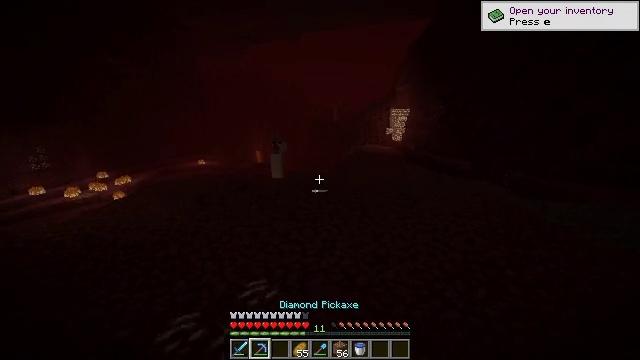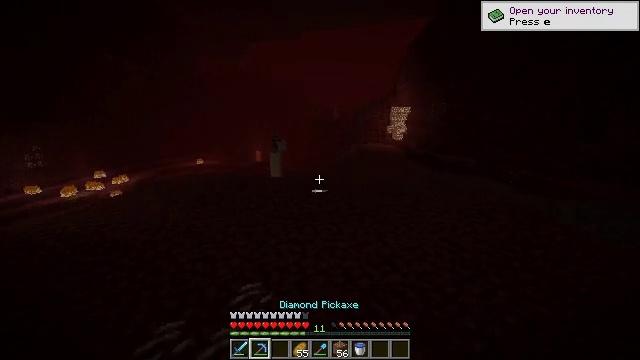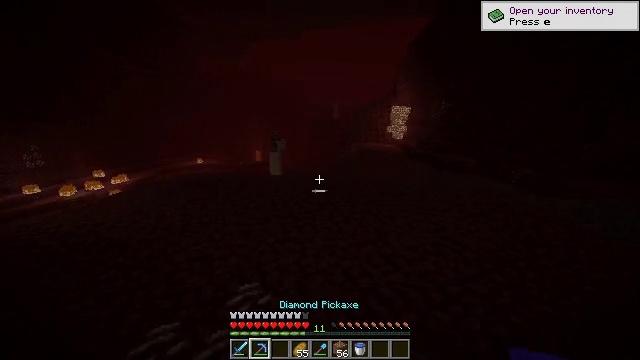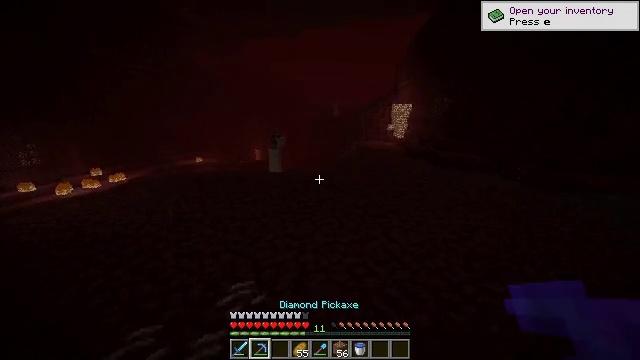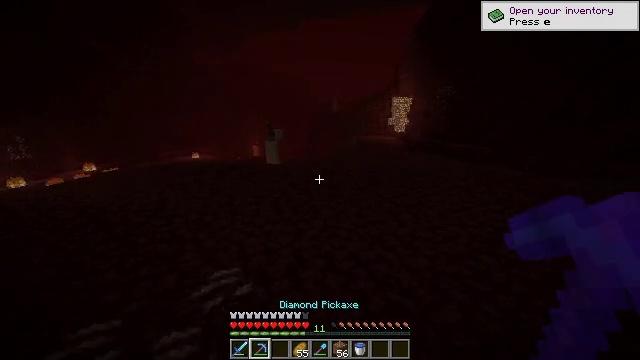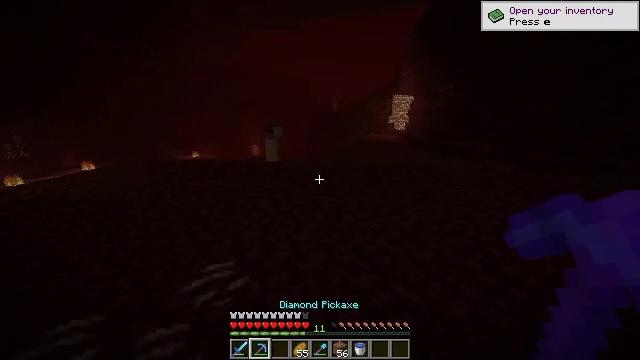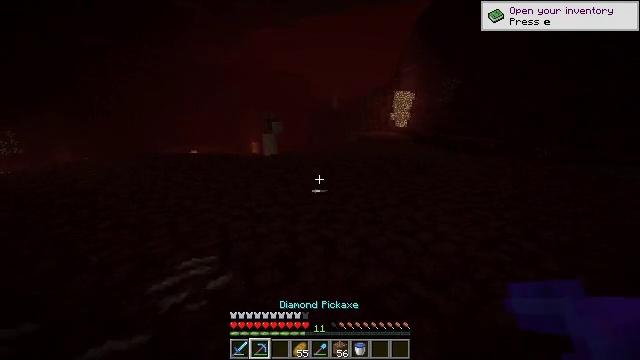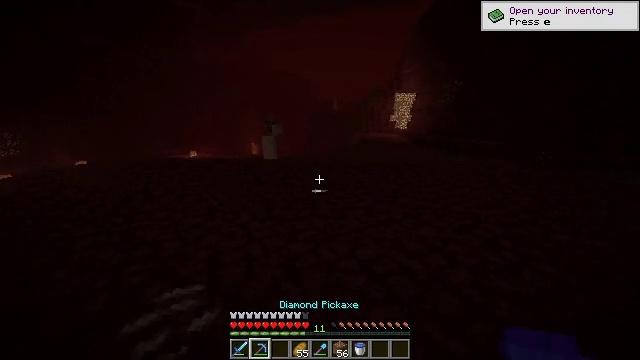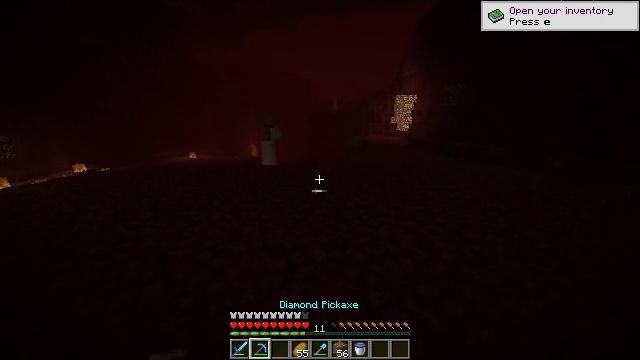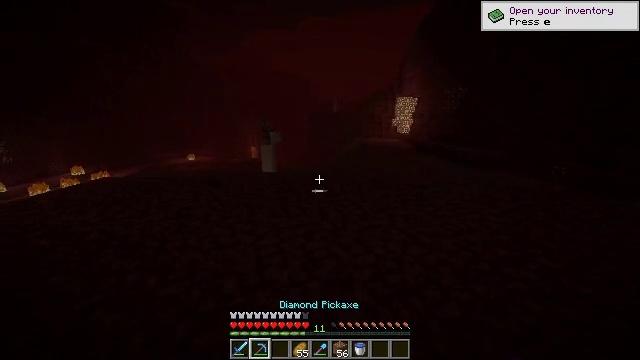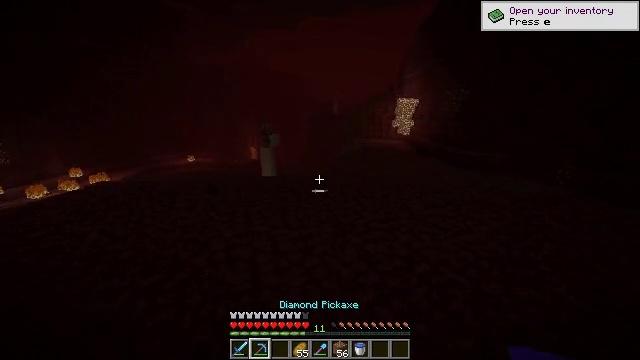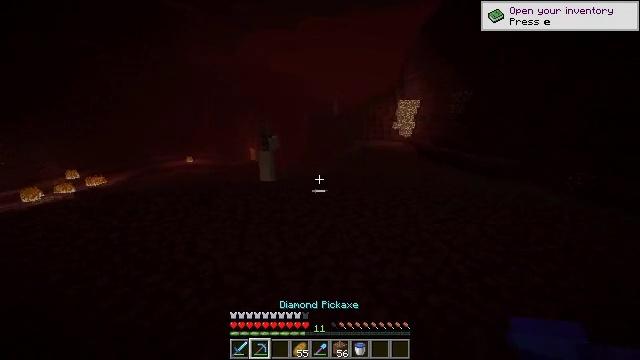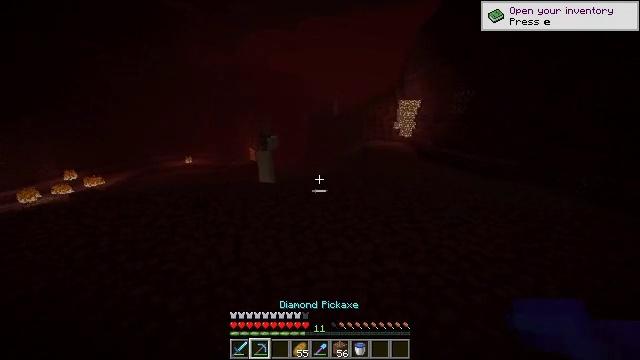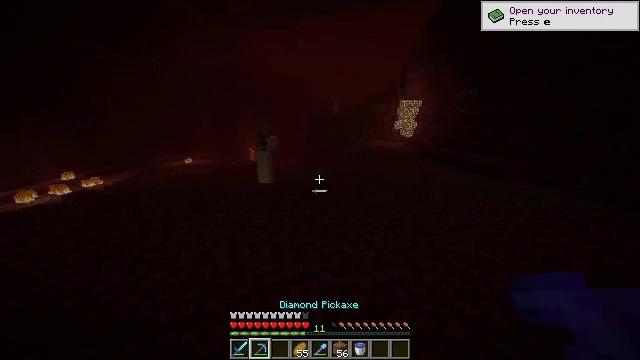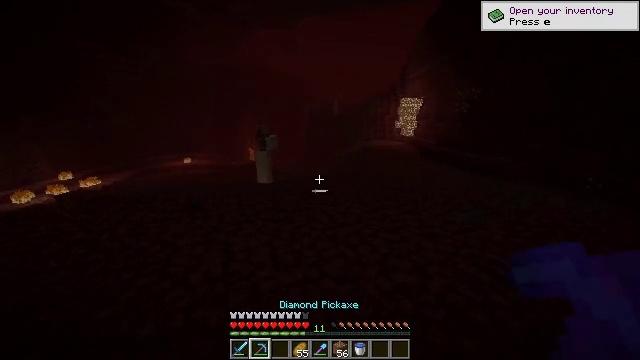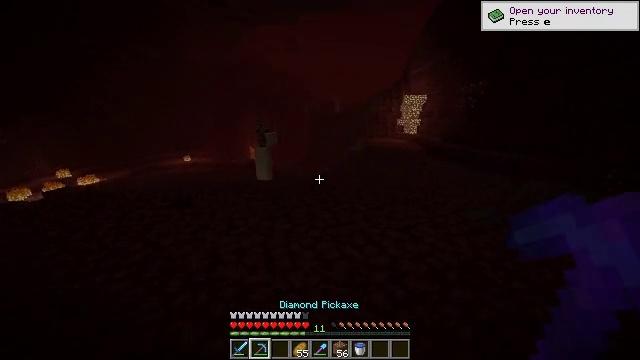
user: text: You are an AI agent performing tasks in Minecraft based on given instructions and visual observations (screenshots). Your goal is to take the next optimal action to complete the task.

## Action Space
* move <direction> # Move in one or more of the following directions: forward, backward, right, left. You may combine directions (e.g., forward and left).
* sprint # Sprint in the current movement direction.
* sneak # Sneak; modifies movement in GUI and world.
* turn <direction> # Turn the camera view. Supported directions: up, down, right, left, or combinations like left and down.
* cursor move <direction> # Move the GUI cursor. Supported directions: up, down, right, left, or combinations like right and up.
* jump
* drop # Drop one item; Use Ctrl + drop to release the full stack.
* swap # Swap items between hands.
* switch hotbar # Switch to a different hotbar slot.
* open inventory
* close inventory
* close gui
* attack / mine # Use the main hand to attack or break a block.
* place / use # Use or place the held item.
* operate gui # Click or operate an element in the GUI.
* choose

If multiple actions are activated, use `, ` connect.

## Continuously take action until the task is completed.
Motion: motion action
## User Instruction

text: Collect bone block by breaking it.
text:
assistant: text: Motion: move forward, jump, switch to hotbar 2
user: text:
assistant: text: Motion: move forward, jump
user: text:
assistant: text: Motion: move forward, jump
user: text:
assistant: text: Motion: move forward, jump
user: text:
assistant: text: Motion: move forward, jump
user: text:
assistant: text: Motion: move forward, jump
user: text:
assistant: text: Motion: move forward, jump
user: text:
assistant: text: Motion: move forward, jump
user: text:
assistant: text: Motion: move forward, jump
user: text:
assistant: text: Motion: move forward, jump
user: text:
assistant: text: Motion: move forward, jump
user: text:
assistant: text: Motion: move forward, jump
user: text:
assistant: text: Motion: move forward, jump
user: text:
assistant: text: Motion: move forward, jump
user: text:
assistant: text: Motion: move forward, jump
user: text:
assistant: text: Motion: move forward, turn left and down, jump
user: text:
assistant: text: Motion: move forward, jump
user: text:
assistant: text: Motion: move forward, turn left, jump
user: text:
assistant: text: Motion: move forward, turn left, jump
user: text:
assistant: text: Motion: move forward, jump
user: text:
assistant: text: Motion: move forward, jump
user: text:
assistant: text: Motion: move forward, jump
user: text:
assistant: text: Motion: move forward, jump
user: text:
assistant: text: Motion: move forward, turn down, jump
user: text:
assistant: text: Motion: move forward, jump
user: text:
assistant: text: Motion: move forward, jump
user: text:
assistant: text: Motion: move forward, jump
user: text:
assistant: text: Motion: move forward, jump
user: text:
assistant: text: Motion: move forward, jump
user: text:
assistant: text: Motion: move forward, turn down